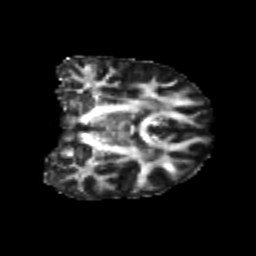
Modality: FA
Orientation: coronal
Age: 22
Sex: female
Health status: healthy
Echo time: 0.074 s